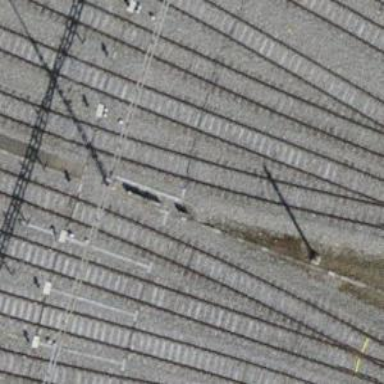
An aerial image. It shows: Rail yard with electrified rails and single track.